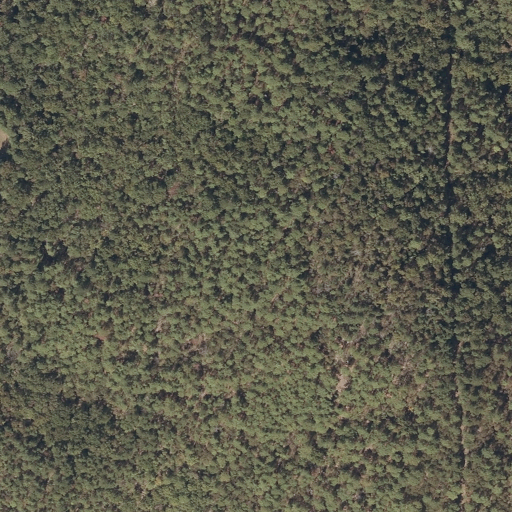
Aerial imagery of mountain in Alabama named Chalybeate Mountain containing evergreen forest, deciduous forest, and mixed forest